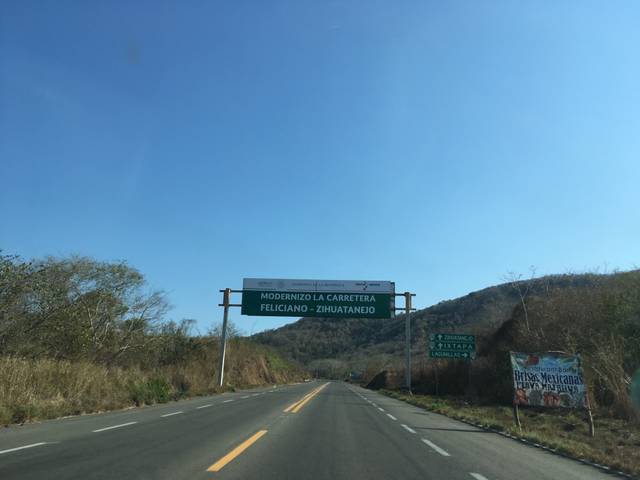
Region: Mexico
Coordinates: 17.815, -101.705